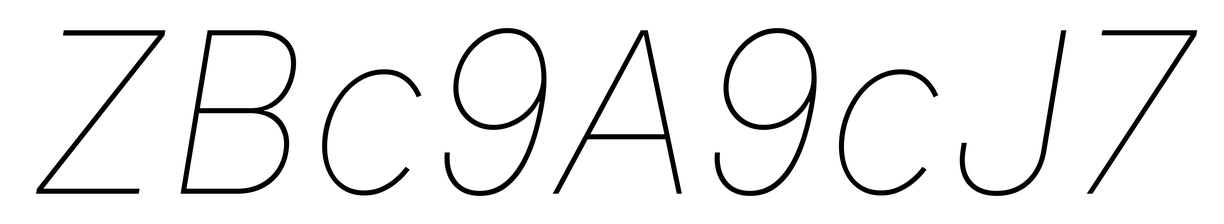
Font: Inter-Italic_Thin_Italic